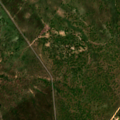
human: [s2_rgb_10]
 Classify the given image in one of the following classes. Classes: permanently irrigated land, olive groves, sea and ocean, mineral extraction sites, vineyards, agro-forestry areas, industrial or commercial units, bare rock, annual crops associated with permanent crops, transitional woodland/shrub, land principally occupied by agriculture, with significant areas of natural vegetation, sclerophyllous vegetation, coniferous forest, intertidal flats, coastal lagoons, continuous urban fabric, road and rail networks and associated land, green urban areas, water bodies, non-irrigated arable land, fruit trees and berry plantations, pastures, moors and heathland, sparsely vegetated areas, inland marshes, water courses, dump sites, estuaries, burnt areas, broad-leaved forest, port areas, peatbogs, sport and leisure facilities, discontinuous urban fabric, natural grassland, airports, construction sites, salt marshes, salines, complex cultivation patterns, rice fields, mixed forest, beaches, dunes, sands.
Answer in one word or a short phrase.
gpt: pastures, agro-forestry areas, broad-leaved forest, mixed forest